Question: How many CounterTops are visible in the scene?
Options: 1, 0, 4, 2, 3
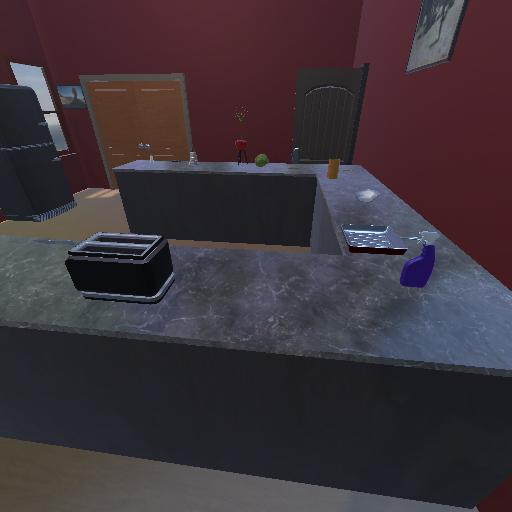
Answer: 1